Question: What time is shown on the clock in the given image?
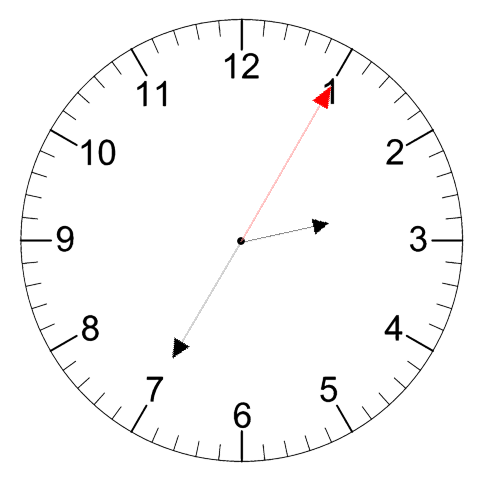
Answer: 02:35:05